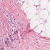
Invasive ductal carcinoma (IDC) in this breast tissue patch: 1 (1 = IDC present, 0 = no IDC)